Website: lowes
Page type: cart
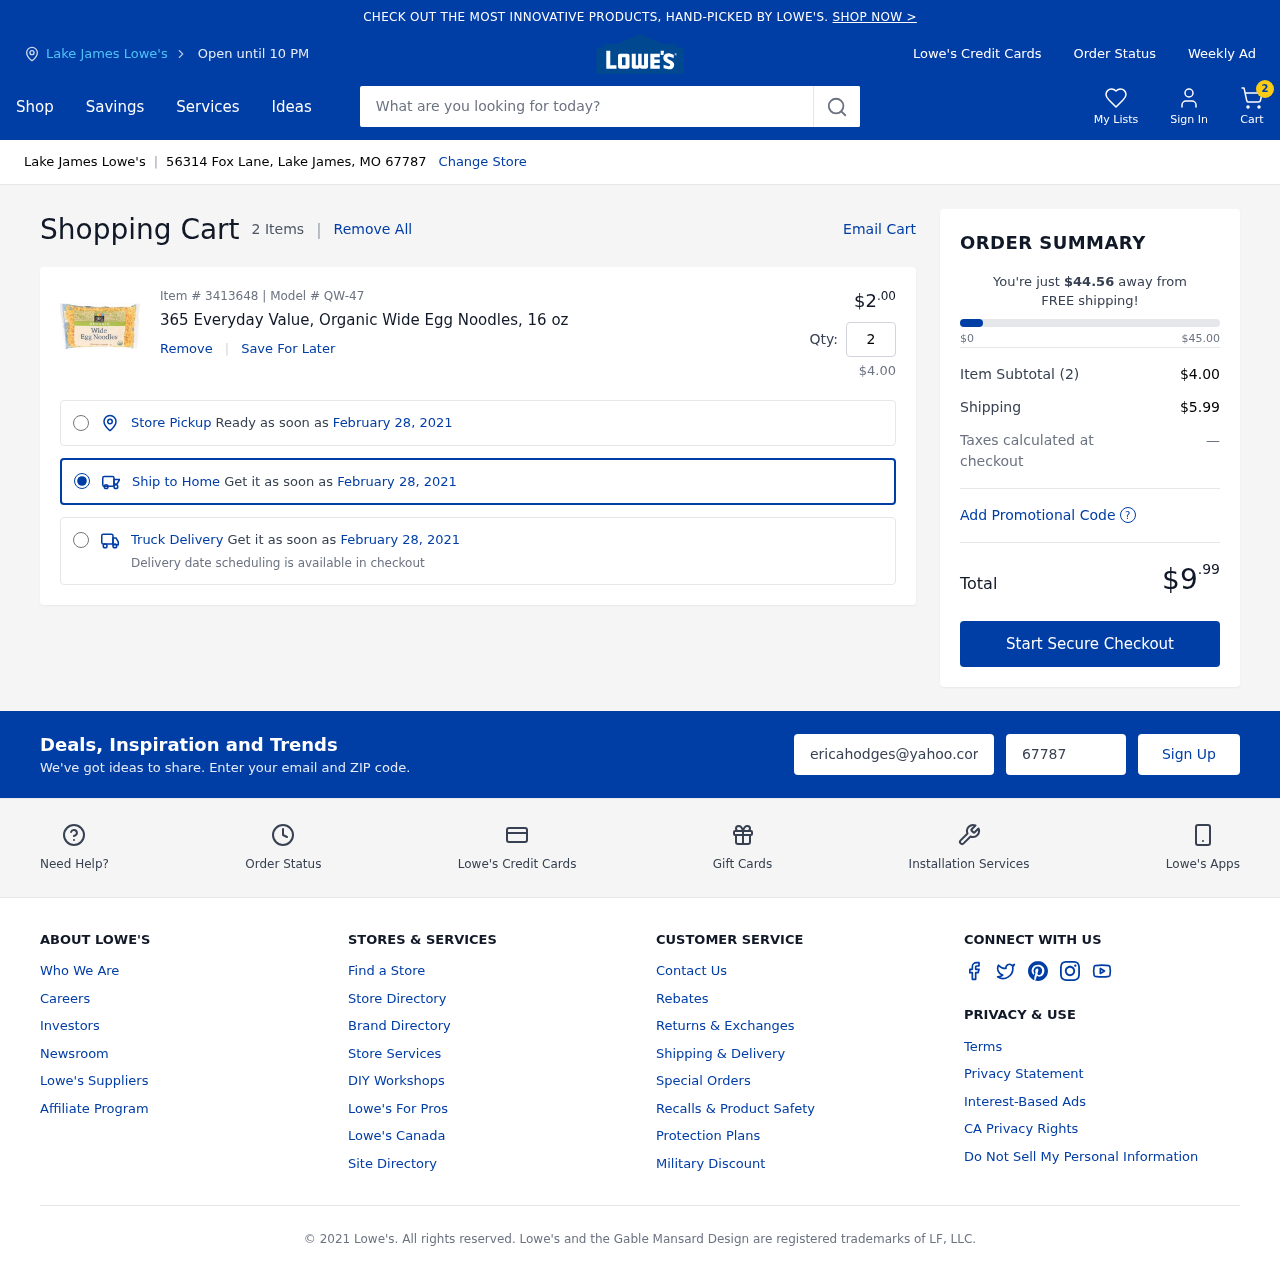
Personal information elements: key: PII_CITY
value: Lake James Lowe's
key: PII_EMAIL
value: ericahodges@yahoo.com
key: PII_POSTCODE
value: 67787
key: PII_STREET
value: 56314 Fox Lane
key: PII_CITY_STATE_ZIP
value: Lake James, MO 67787
Product elements: key: PRODUCT1_NAME
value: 365 Everyday Value, Organic Wide Egg Noodles, 16 oz
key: PRODUCT1_PRICE
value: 2
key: PRODUCT1_QUANTITY
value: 2
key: PRODUCT1_SUBTOTAL
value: $4.00
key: PRODUCT_ITEM_NUMBER
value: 3413648
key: PRODUCT_MODEL_NUMBER
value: QW-47
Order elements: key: ORDER_NUM_ITEMS
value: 2
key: ORDER_NUM_ITEMS
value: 2 Items
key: ORDER_DELIVERY_DATE
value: February 28, 2021
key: ORDER_SUBTOTAL
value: $4.00
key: ORDER_SHIPPING_COST
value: $5.99
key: ORDER_TOTAL
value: $9.99
Search elements: key: HEADER_SEARCH
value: What are you looking for today?